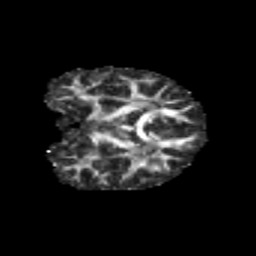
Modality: FA
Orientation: coronal
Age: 14
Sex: female
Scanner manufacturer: siemens
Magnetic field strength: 3 T
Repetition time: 3.8 s
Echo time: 0.07 s